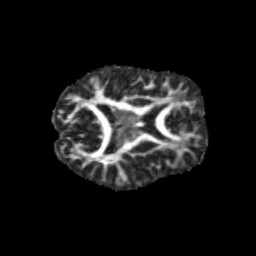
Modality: FA
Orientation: axial
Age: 9
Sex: male
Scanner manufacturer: siemens
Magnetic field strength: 3 T
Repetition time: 3.8 s
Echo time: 0.07 s